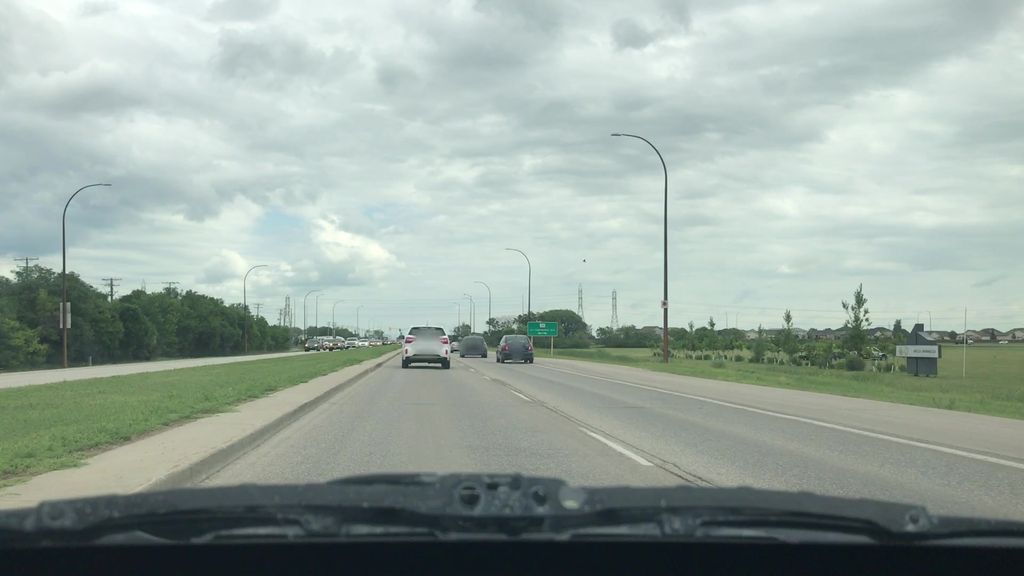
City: winnipeg